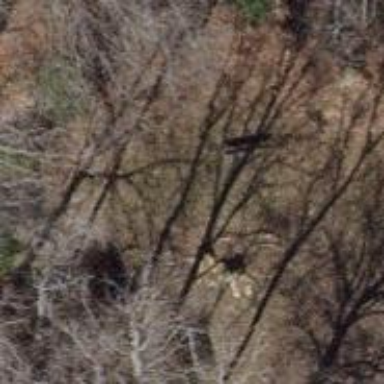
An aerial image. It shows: Brown bench.